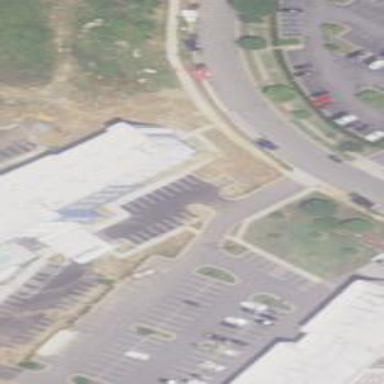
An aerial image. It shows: Hotel building.